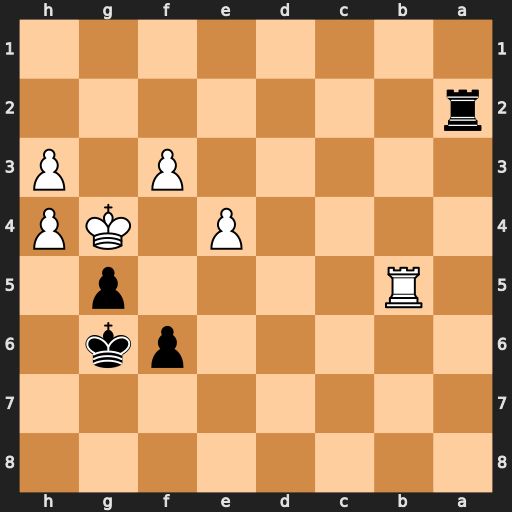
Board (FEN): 8/8/5pk1/1R4p1/4P1KP/5P1P/r7/8
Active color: b
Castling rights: -
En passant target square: -
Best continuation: Rg2#